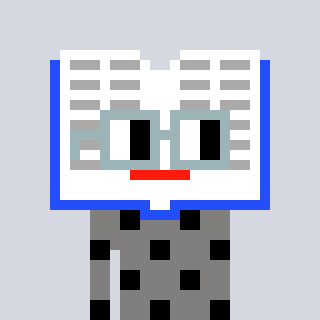
a pixel art character with square dark gray glasses, a dictionary-shaped head and a bluegrey-colored body on a cool background